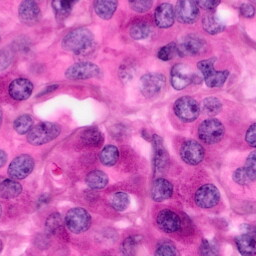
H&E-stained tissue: Pancreatic